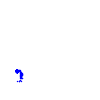
Particle: proton